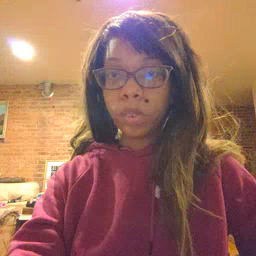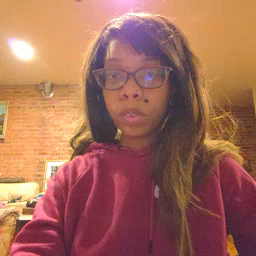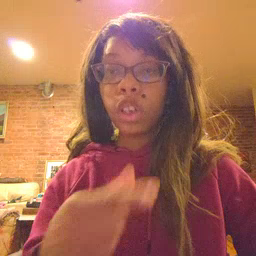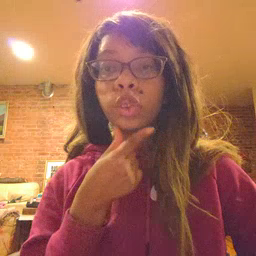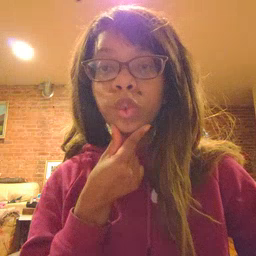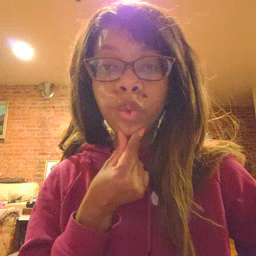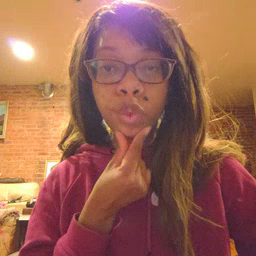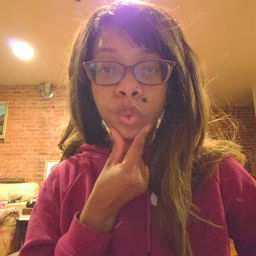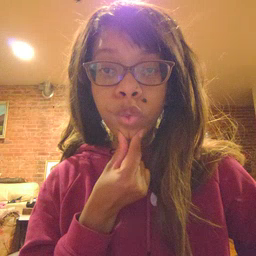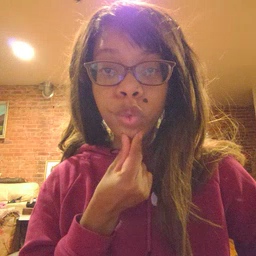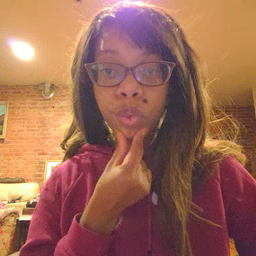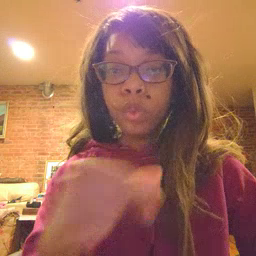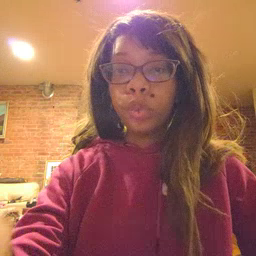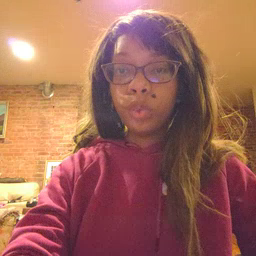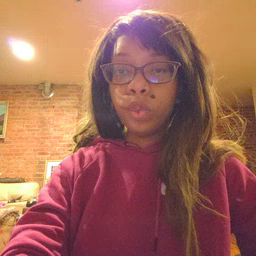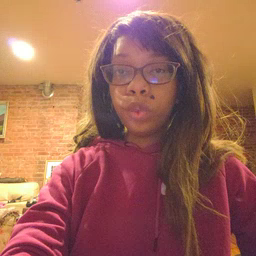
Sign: chin